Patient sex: M
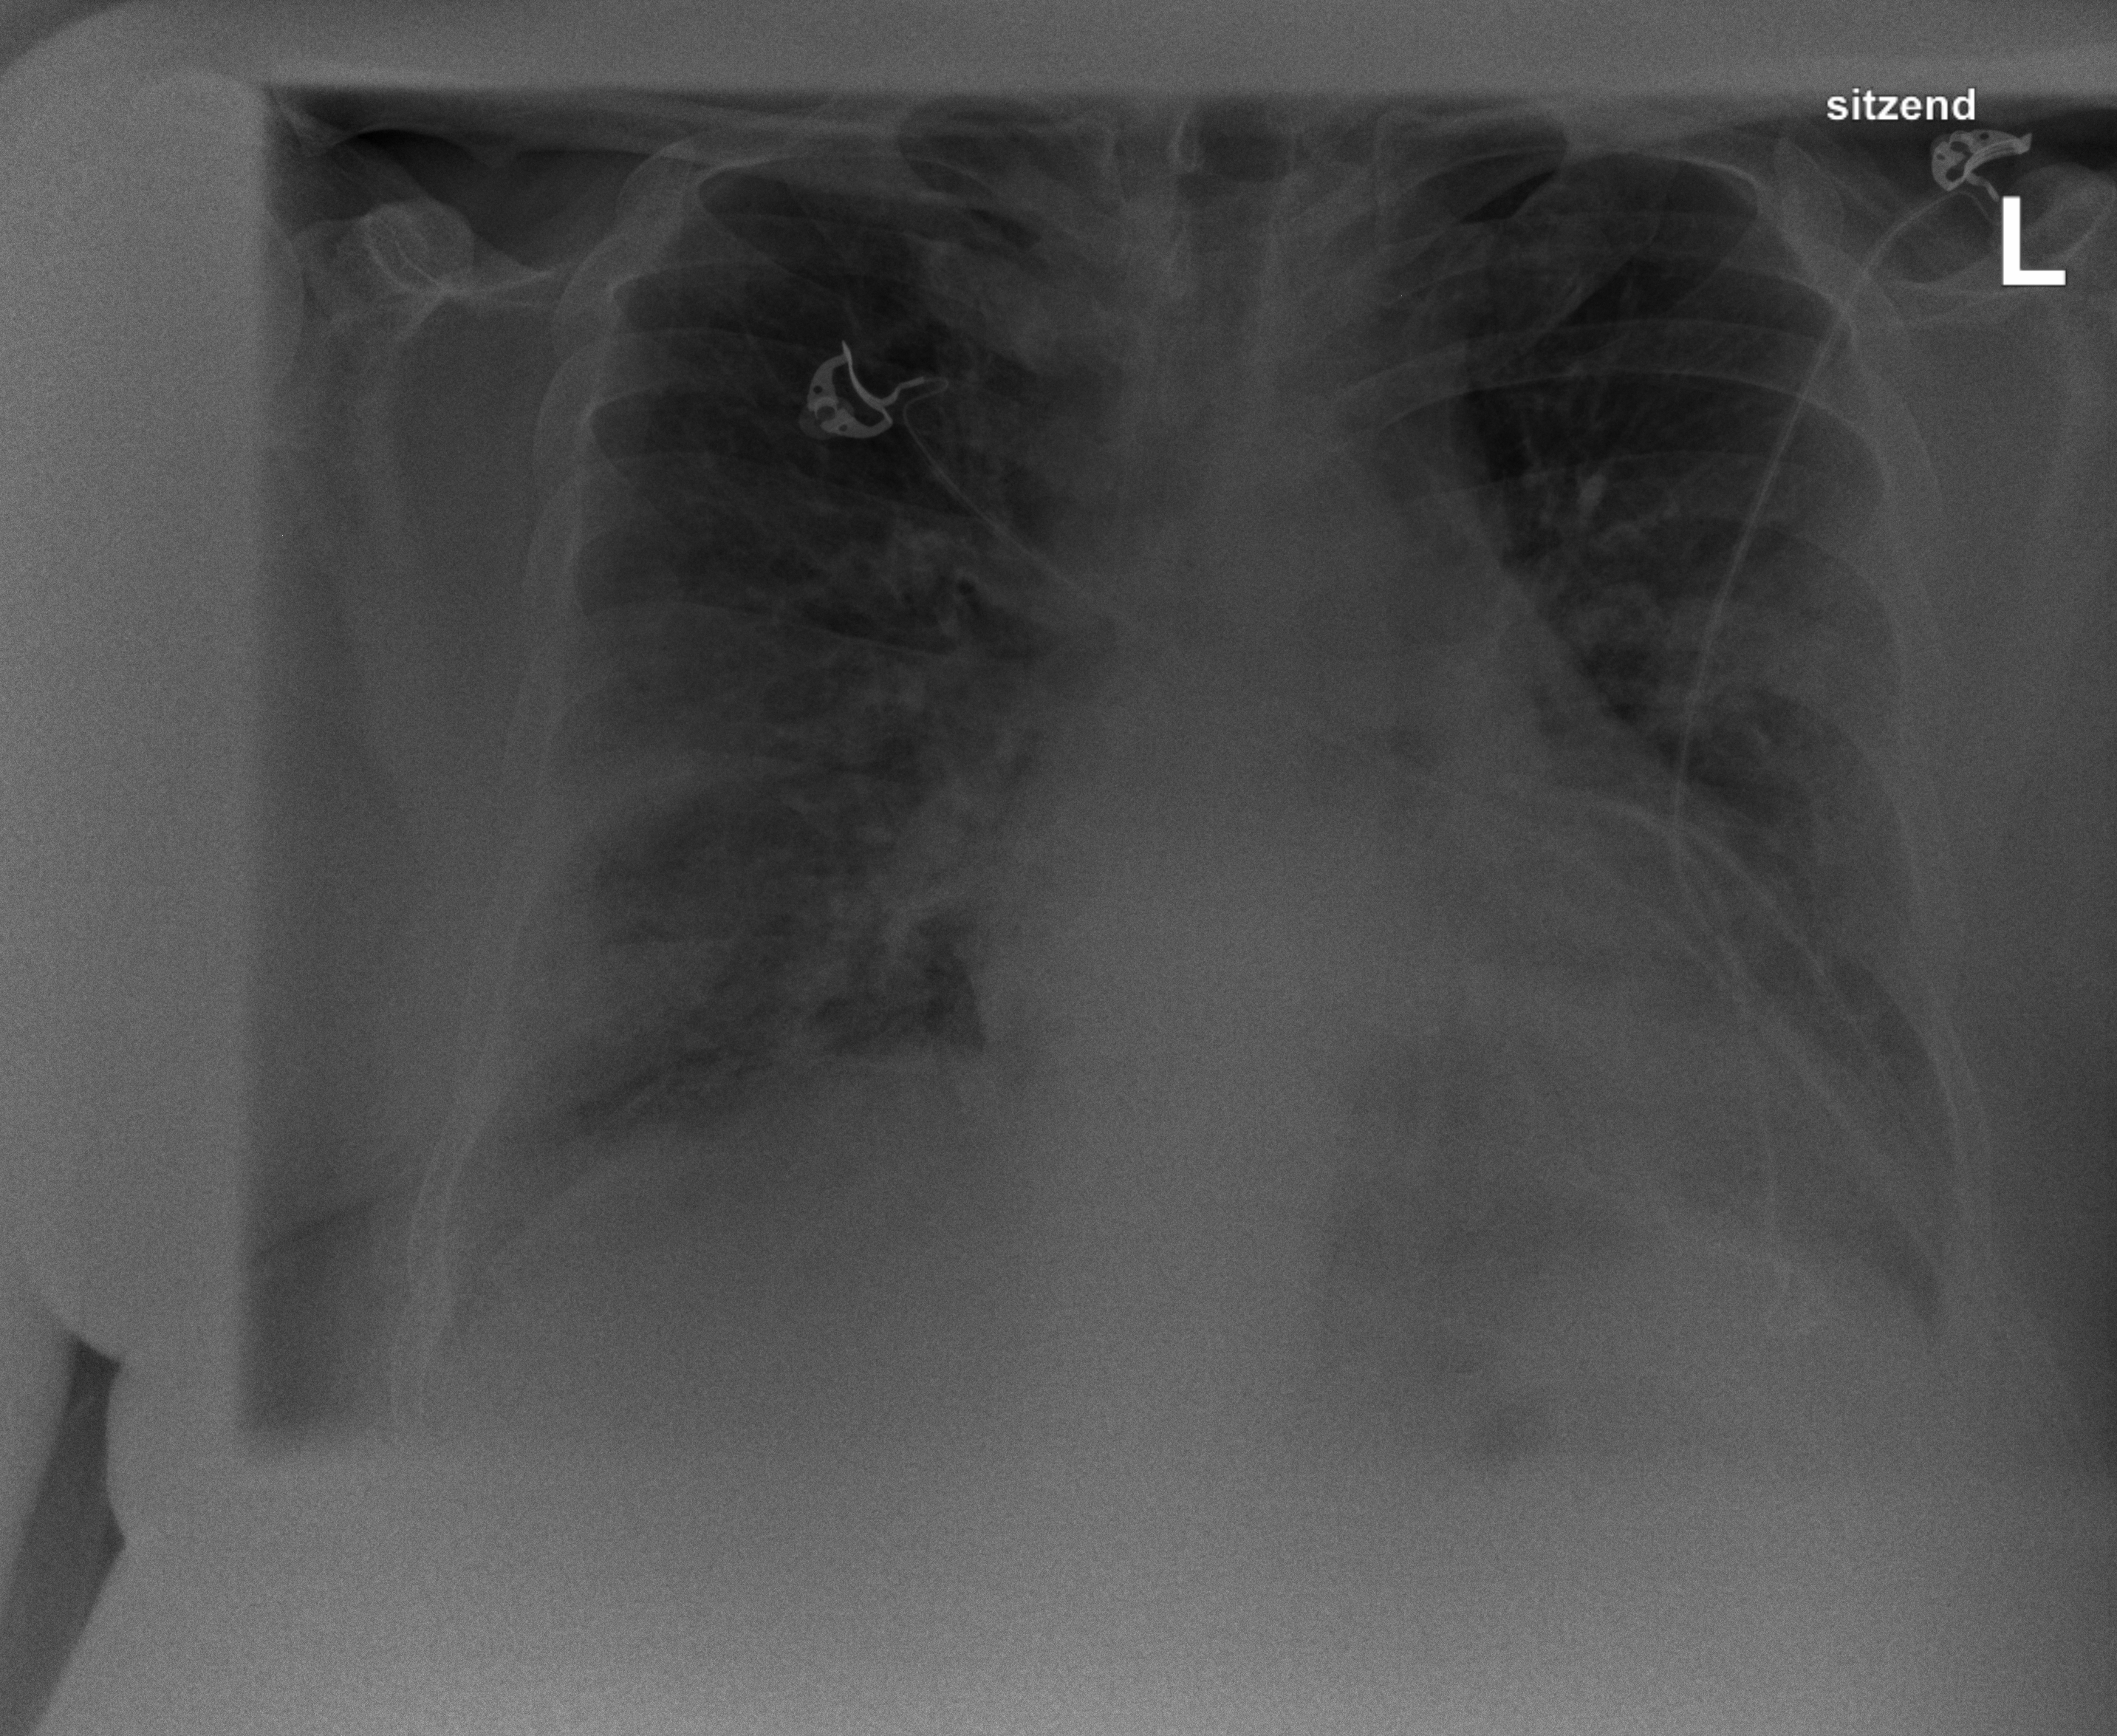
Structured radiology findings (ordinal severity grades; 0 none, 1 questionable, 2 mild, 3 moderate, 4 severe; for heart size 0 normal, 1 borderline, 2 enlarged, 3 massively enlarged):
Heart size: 2
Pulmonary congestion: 0
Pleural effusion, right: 2
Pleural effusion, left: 2
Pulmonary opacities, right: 3
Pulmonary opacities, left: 3
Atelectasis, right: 3
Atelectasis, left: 3